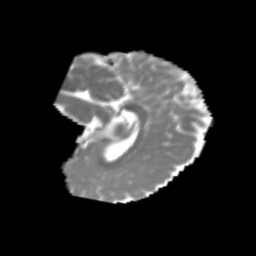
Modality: MD
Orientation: sagittal
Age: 8
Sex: male
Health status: healthy